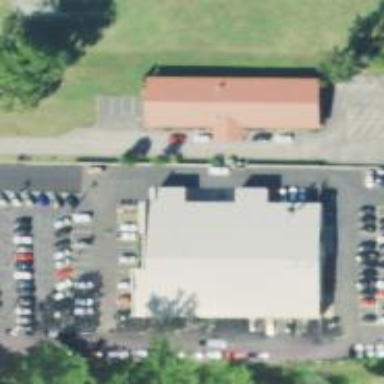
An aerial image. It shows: Shop that sells cars.